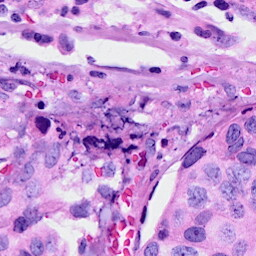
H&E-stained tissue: Breast